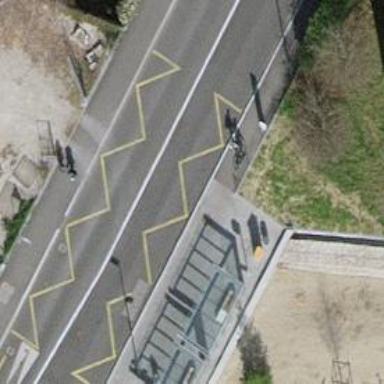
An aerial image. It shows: Asphalt platform for public transport.